Question: I am making an android app, i want to make a layout like below image.
How can i manage image and layout weight with color.
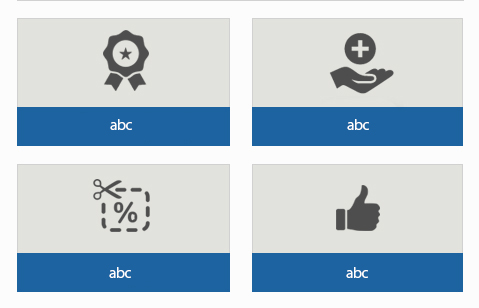
Answer: Try this..
'''
<?xml version="1.0" encoding="utf-8"?>
<LinearLayout xmlns:android="http://schemas.android.com/apk/res/android"
android:layout_width="match_parent"
android:layout_height="match_parent"
android:orientation="vertical" >
<LinearLayout
android:layout_width="match_parent"
android:layout_height="0dp"
android:layout_weight="1"
android:gravity="center"
android:orientation="horizontal" >
<LinearLayout
android:layout_width="0dp"
android:layout_height="match_parent"
android:layout_margin="5dp"
android:layout_weight="1"
android:gravity="center"
android:orientation="vertical" >
<ImageView
android:id="@+id/flag"
android:layout_width="wrap_content"
android:layout_height="0dp"
android:layout_gravity="center"
android:layout_weight="1"
android:src="@drawable/ic_launcher" />
<TextView
android:id="@+id/txt"
android:layout_width="match_parent"
android:layout_height="wrap_content"
android:layout_gravity="center"
android:background="#1D63A1"
android:gravity="center"
android:padding="7dp"
android:text="@string/hello_world"
android:textColor="#FFFFFF"
android:textSize="20dp" />
</LinearLayout>
<LinearLayout
android:layout_width="0dp"
android:layout_height="match_parent"
android:layout_margin="5dp"
android:layout_weight="1"
android:gravity="center"
android:orientation="vertical" >
<ImageView
android:id="@+id/flag"
android:layout_width="wrap_content"
android:layout_height="0dp"
android:layout_gravity="center"
android:layout_weight="1"
android:src="@drawable/ic_launcher" />
<TextView
android:id="@+id/txt"
android:layout_width="match_parent"
android:layout_height="wrap_content"
android:layout_gravity="center"
android:background="#1D63A1"
android:gravity="center"
android:padding="7dp"
android:text="@string/hello_world"
android:textColor="#FFFFFF"
android:textSize="20dp" />
</LinearLayout>
</LinearLayout>
<LinearLayout
android:layout_width="match_parent"
android:layout_height="0dp"
android:layout_weight="1"
android:gravity="center"
android:orientation="horizontal" >
<LinearLayout
android:layout_width="0dp"
android:layout_height="match_parent"
android:layout_margin="5dp"
android:layout_weight="1"
android:gravity="center"
android:orientation="vertical" >
<ImageView
android:id="@+id/flag"
android:layout_width="wrap_content"
android:layout_height="0dp"
android:layout_gravity="center"
android:layout_weight="1"
android:src="@drawable/ic_launcher" />
<TextView
android:id="@+id/txt"
android:layout_width="match_parent"
android:layout_height="wrap_content"
android:layout_gravity="center"
android:background="#1D63A1"
android:gravity="center"
android:padding="7dp"
android:text="@string/hello_world"
android:textColor="#FFFFFF"
android:textSize="20dp" />
</LinearLayout>
<LinearLayout
android:layout_width="0dp"
android:layout_height="match_parent"
android:layout_margin="5dp"
android:layout_weight="1"
android:gravity="center"
android:orientation="vertical" >
<ImageView
android:id="@+id/flag"
android:layout_width="wrap_content"
android:layout_height="0dp"
android:layout_gravity="center"
android:layout_weight="1"
android:src="@drawable/ic_launcher" />
<TextView
android:id="@+id/txt"
android:layout_width="match_parent"
android:layout_height="wrap_content"
android:layout_gravity="center"
android:background="#1D63A1"
android:gravity="center"
android:padding="7dp"
android:text="@string/hello_world"
android:textColor="#FFFFFF"
android:textSize="20dp" />
</LinearLayout>
</LinearLayout>
</LinearLayout>
'''